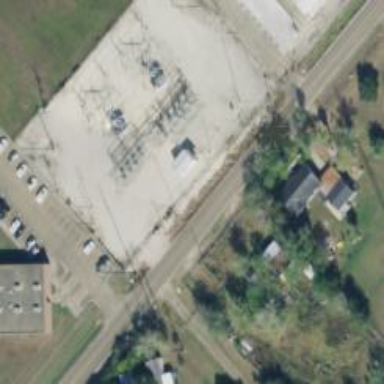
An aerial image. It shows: Distribution level power substation enclosed by fence.